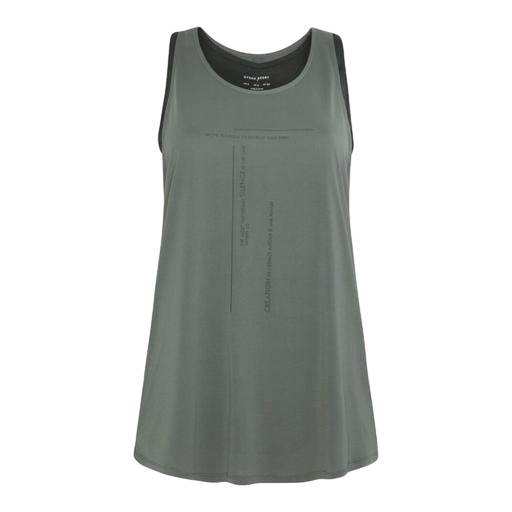
studio cool tank green, active tank, graphic tank, white background